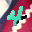
Label: 4